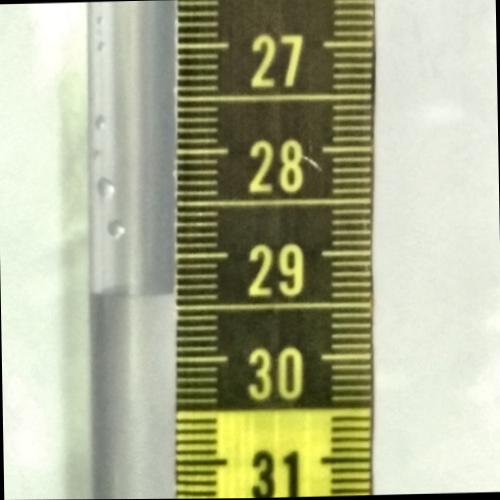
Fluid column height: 29.4 cm